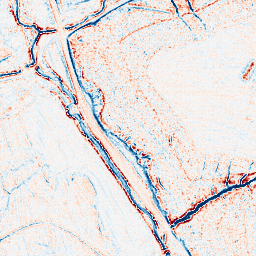
Category: edge_preserving
Decomposition family: anisotropic_diffusion
Decomposition parameters: iterations: 5
kappa: 30
gamma: 0.2
Upsampling method: sinc_blackman
Upsampling parameters: scale: 4
kernel_size: 8
Upsampling scale: 4